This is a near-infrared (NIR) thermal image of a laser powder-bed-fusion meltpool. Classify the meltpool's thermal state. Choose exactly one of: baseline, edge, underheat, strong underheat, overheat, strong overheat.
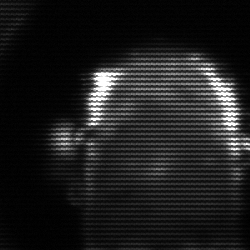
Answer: baseline